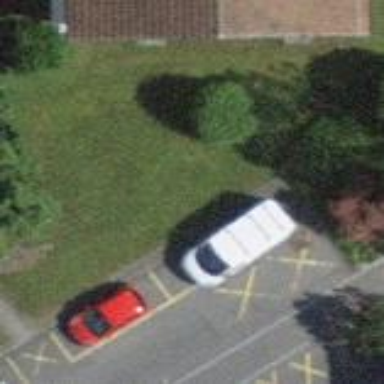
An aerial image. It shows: Parking lane designated for parking.